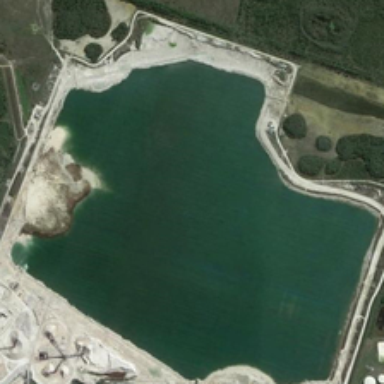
The red pool is surrounded by large rocks .